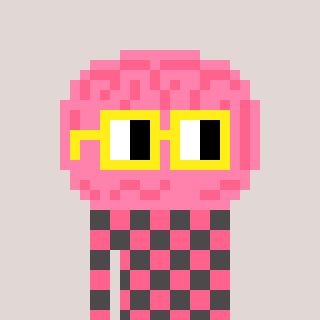
a pixel art character with square yellow glasses, a brain-shaped head and a grayscale-colored body on a warm background